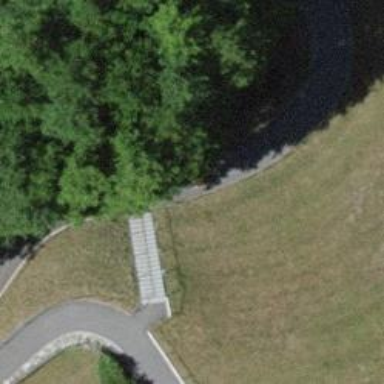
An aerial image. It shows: Road with steps.